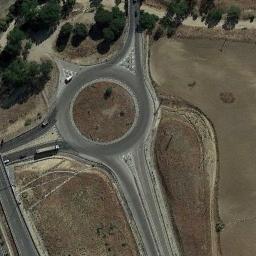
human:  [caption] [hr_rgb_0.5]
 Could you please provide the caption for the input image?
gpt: The roundabout with some exits and entrances is in the clearing and some trees are next to the roundabout .

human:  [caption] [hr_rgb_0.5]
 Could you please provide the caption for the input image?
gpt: The roundabout is on the bare land next to trees .

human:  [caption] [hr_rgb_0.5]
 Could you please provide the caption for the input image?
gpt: There are several moving vehicles on the road at the roundabout, With some trees and a large area of ​​wasteland around the roundabout .

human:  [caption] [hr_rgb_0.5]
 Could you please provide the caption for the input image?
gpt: There are many trees beside the roundabout .

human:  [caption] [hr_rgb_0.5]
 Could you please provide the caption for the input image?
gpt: There are some green trees and bare land near the roundabout .